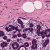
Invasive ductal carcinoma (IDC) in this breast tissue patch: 0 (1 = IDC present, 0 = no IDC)